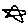
Label: star